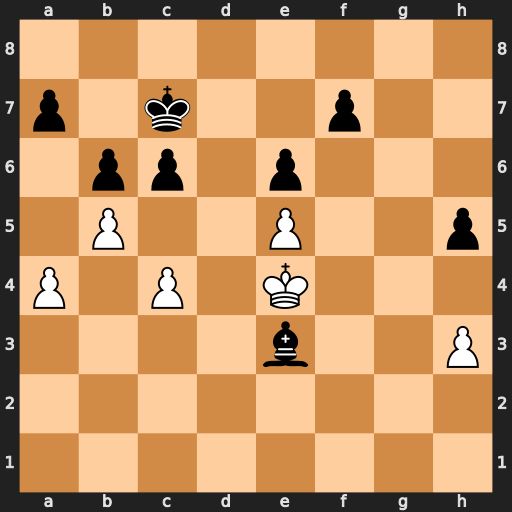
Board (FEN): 8/p1k2p2/1pp1p3/1P2P2p/P1P1K3/4b2P/8/8
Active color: w
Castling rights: -
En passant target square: -
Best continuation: Kxe3 cxb5 cxb5 f5 exf6